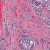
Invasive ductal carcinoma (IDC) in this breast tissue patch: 1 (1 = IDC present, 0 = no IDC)